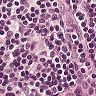
Metastatic tissue present: no